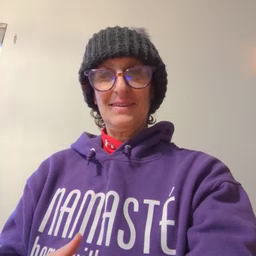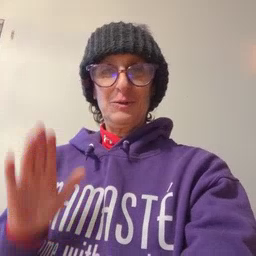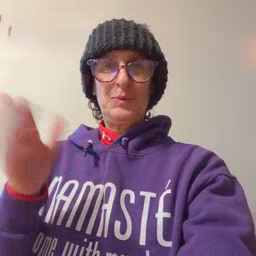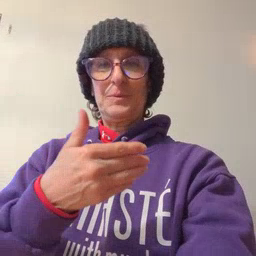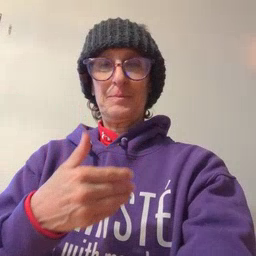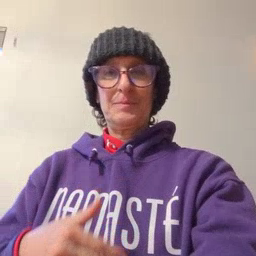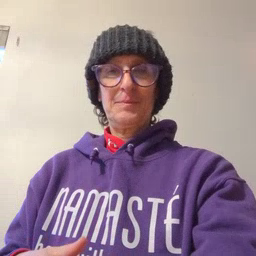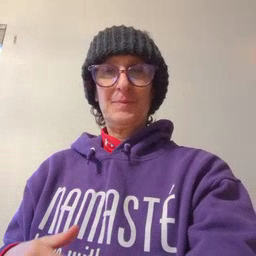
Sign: room